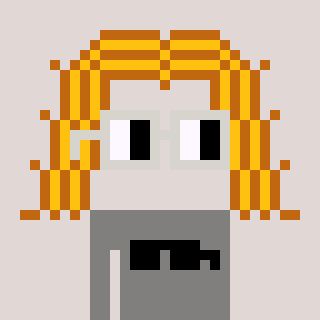
a pixel art character with square light gray glasses, a hair-shaped head and a bluegrey-colored body on a warm background